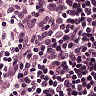
Metastatic tissue present: no